Question: In a webpage, I have an accordion which has a title span in it:

I want to keep tool tip to that title span. but jquery accordion is not triggering the any form of mouse over and popover functions!
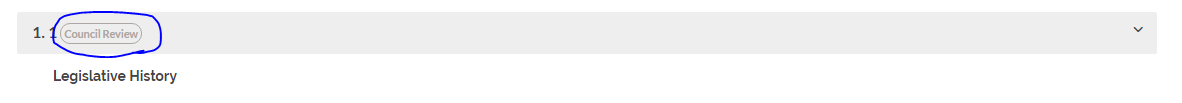
Answer: Mouseover Tooltip span title in JQuery accordion
'''
$( function() {
$( "#accordion" ).accordion();
$( document ).tooltip();
} );
'''
'''
<!doctype html>
<html lang="en">
<head>
<meta charset="utf-8">
<meta name="viewport" content="width=device-width, initial-scale=1">
<title>jQuery UI Accordion - Default functionality</title>
<link rel="stylesheet" href="//code.jquery.com/ui/1.12.1/themes/base/jquery-ui.css">
<link rel="stylesheet" href="/resources/demos/style.css">
<script src="https://code.jquery.com/jquery-1.12.4.js"></script>
<script src="https://code.jquery.com/ui/1.12.1/jquery-ui.js"></script>
</head>
<body>
<div id="accordion">
<h3 ><span class="ui-button ui-widget ui-corner-all" title="That&apos;s what this widget is">
Section 1
</span></h3>
<div>
<p>
Mauris mauris ante, blandit et, ultrices a, suscipit eget, quam. Integer
ut neque. Vivamus nisi metus, molestie vel, gravida in, condimentum sit
amet, nunc. Nam a nibh. Donec suscipit eros. Nam mi. Proin viverra leo ut
odio. Curabitur malesuada. Vestibulum a velit eu ante scelerisque vulputate.
</p>
</div>
<h3>Section 2</h3>
<div>
<p>
Sed non urna. Donec et ante. Phasellus eu ligula. Vestibulum sit amet
purus. Vivamus hendrerit, dolor at aliquet laoreet, mauris turpis porttitor
velit, faucibus interdum tellus libero ac justo. Vivamus non quam. In
suscipit faucibus urna.
</p>
</div>
<h3>Section 3</h3>
<div>
<p>
Nam enim risus, molestie et, porta ac, aliquam ac, risus. Quisque lobortis.
Phasellus pellentesque purus in massa. Aenean in pede. Phasellus ac libero
ac tellus pellentesque semper. Sed ac felis. Sed commodo, magna quis
lacinia ornare, quam ante aliquam nisi, eu iaculis leo purus venenatis dui.
</p>
<ul>
<li>List item one</li>
<li>List item two</li>
<li>List item three</li>
</ul>
</div>
<h3>Section 4</h3>
<div>
<p>
Cras dictum. Pellentesque habitant morbi tristique senectus et netus
et malesuada fames ac turpis egestas. Vestibulum ante ipsum primis in
faucibus orci luctus et ultrices posuere cubilia Curae; Aenean lacinia
mauris vel est.
</p>
<p>
Suspendisse eu nisl. Nullam ut libero. Integer dignissim consequat lectus.
Class aptent taciti sociosqu ad litora torquent per conubia nostra, per
inceptos himenaeos.
</p>
</div>
</div>
</body>
</html>
'''